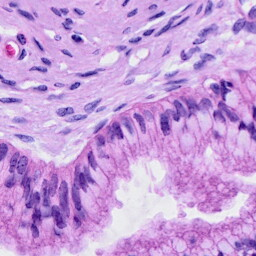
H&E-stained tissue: Cervix